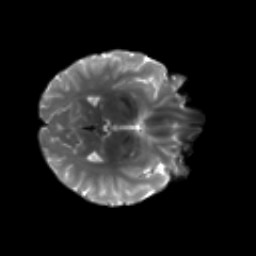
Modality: T2w
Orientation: axial
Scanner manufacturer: siemens
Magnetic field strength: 3 T
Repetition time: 4.16 s
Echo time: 0.0806 s